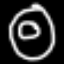
Label: donut